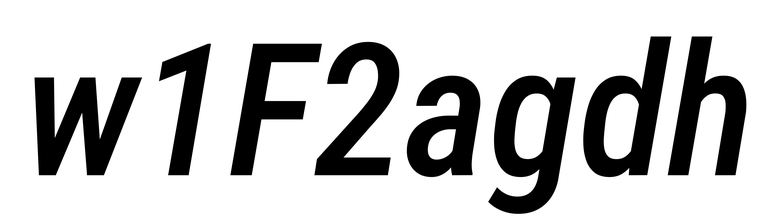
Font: Roboto-Italic_Condensed_Medium_Italic